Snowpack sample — Snodgrass Mountain, Crested Butte, Colorado (2/4/25, 12:06 PM MST)
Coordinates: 38.923, -106.968
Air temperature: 35 °F
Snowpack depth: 80 cm
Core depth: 70 cm
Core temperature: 32 °F
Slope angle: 14°, slope face: 78°
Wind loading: low
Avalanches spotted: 0
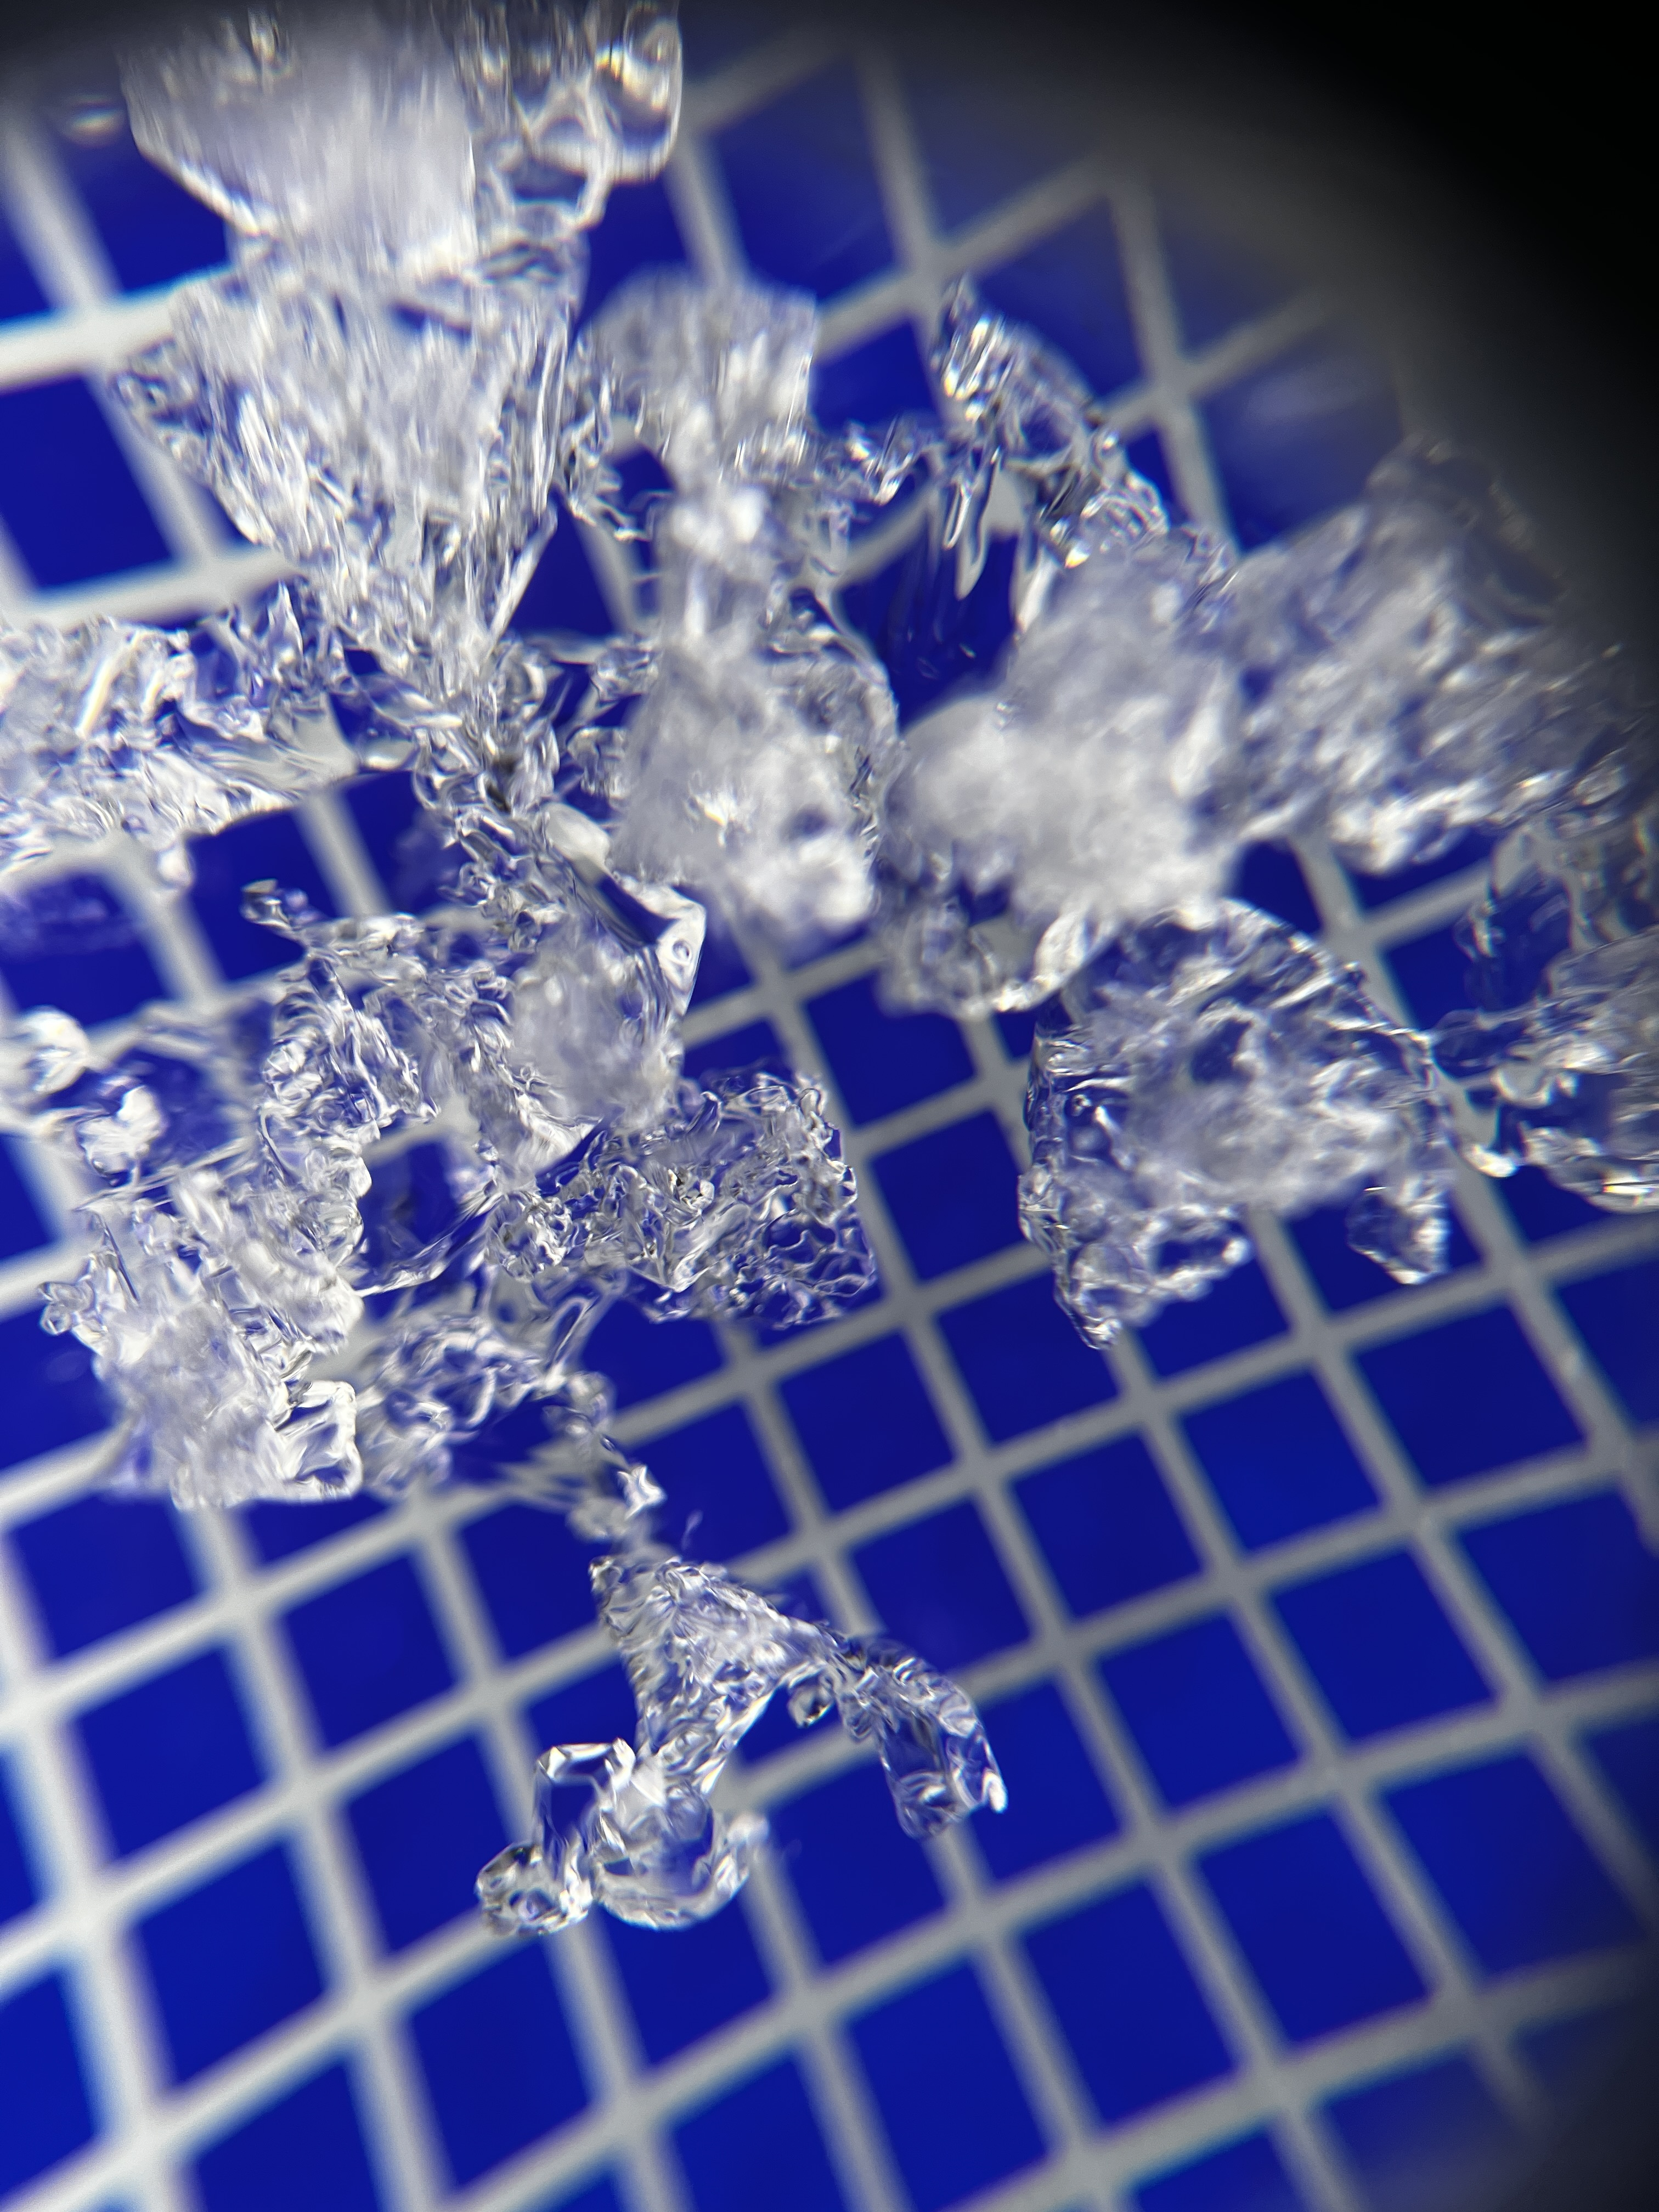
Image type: magnified_profile
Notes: No avalanches nearby, unusually warm weather for the last month reported by residents, Collected 25 yards from treeline